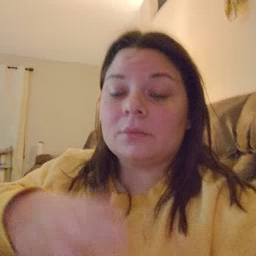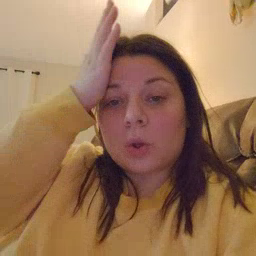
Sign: garbage